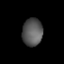
Tissue: lung
Cell type: Endothelial cells
Senescence score: 0.544
Nuclear area (px): 551
Mean DAPI intensity: 86.677